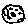
Label: moon